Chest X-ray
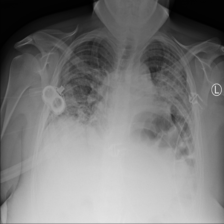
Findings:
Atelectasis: negative
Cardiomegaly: negative
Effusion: negative
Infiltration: positive
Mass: negative
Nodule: negative
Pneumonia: negative
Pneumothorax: negative
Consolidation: negative
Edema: negative
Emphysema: negative
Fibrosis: negative
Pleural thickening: negative
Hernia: negative